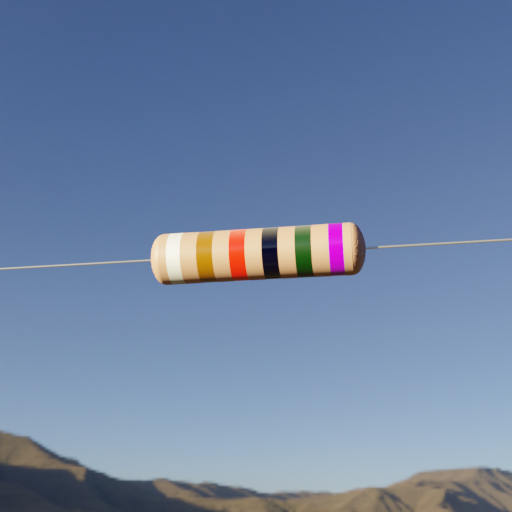
Resistor colour bands (in order): silver, brown, red, black, black, violet